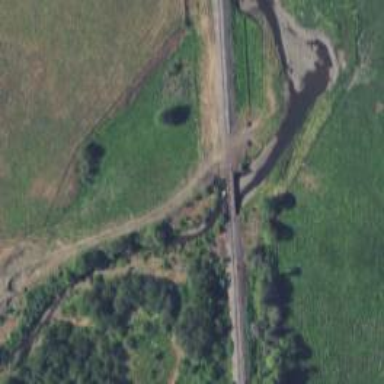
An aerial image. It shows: Bridge.